The trace is the raw vibration amplitude of a rotating bearing as a function of time. Diagnose the bearing from this image, choosing from: normal, inner_race, outer_race, ball.
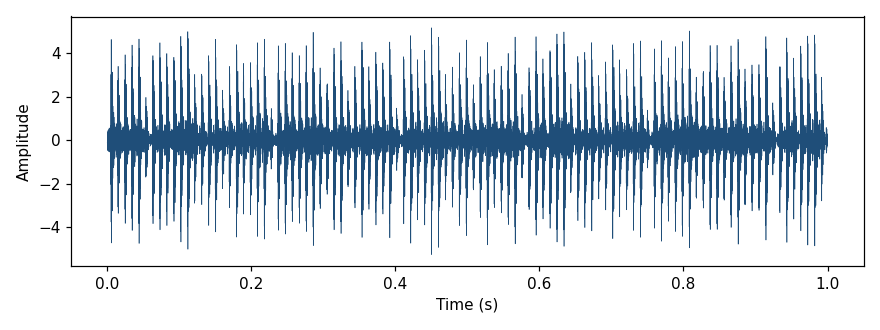
Answer: outer_race